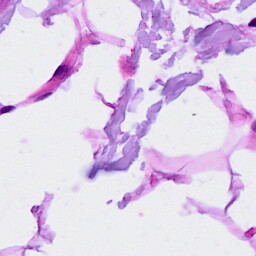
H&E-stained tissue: Breast